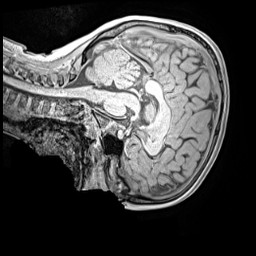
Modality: MP2RAGE
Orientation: sagittal
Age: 9
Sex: female
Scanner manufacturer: siemens
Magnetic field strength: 3 T
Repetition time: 4 s
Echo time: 0.00299 s